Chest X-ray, AP view. Patient: 54 years old, sex M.
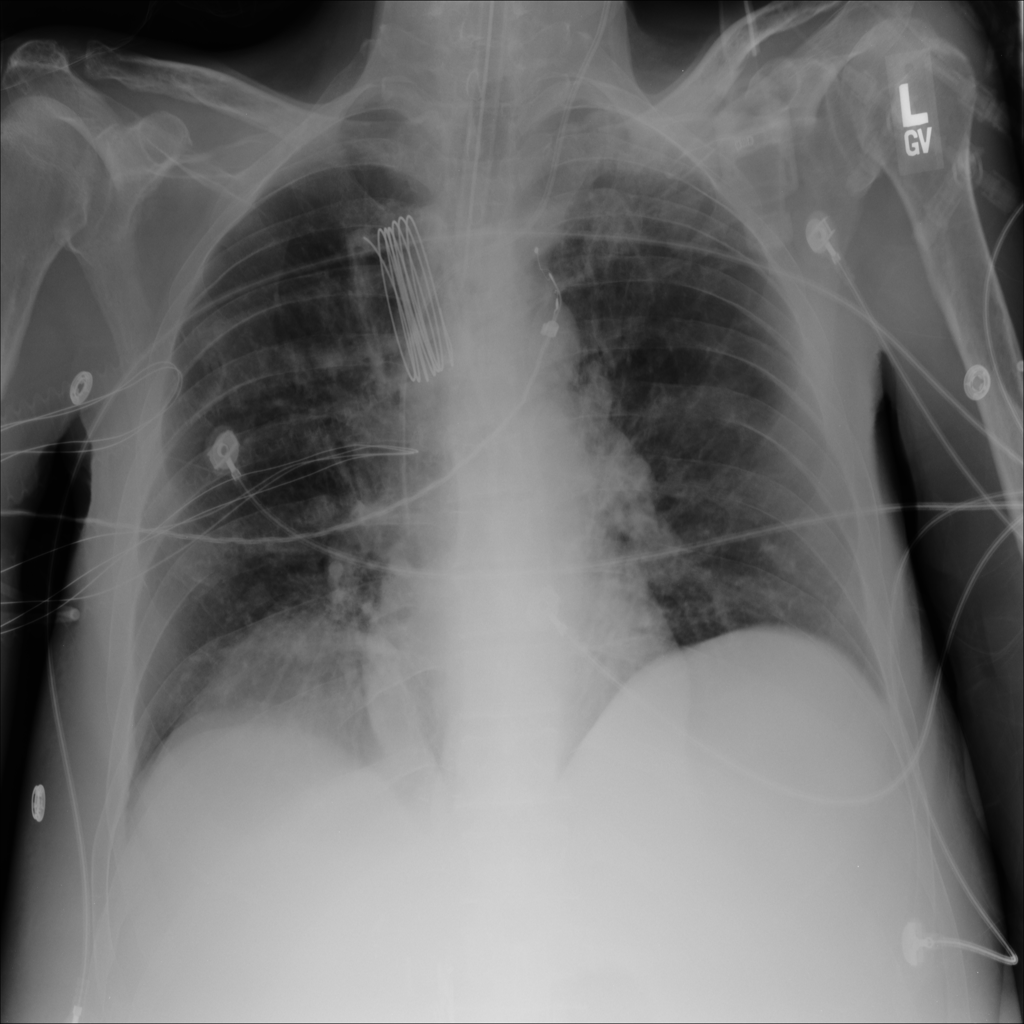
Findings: No Finding